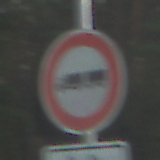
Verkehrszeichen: VerbotLastkraftwagenMitAnhaenger
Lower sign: ZeitangabenMitBeschraenkungAufWochentage9
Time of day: SunriseSunset
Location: Outdoor (Nature)
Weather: PartlyCloudy
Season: NotSpecified
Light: Natural